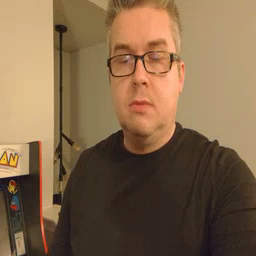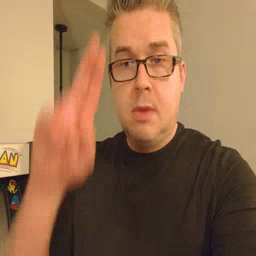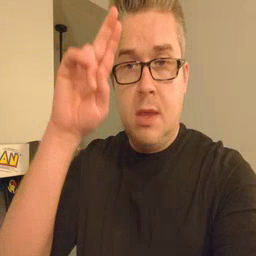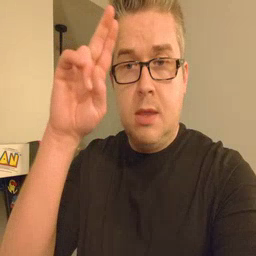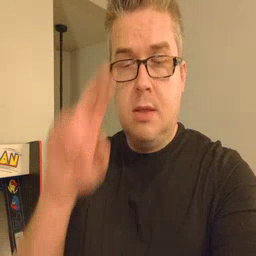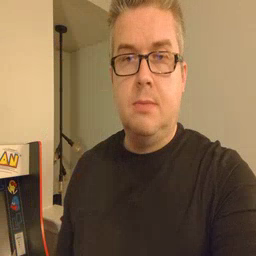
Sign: uncle